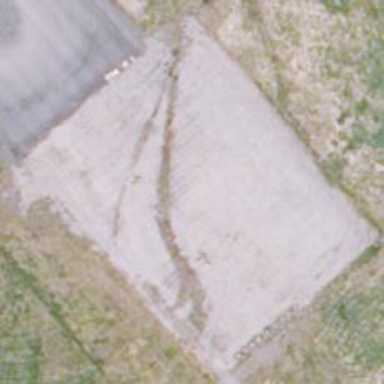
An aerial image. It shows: Area of airport known as blast pad.